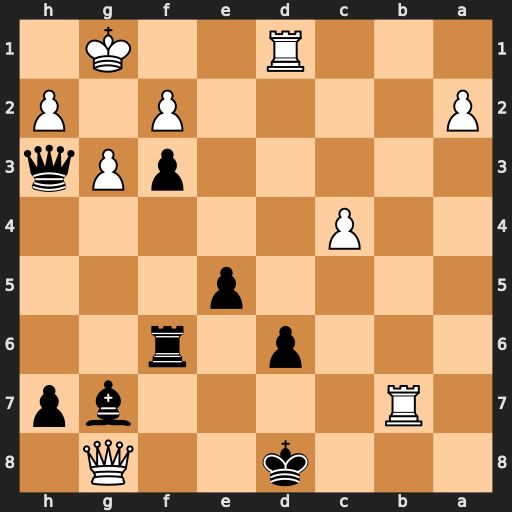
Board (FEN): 3k2Q1/1R4bp/3p1r2/4p3/2P5/5pPq/P4P1P/3R2K1
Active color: b
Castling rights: -
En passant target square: -
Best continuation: Bf8 Rxd6+ Kc8 Rd8+ Kxd8 Qd5+ Kc8 Rb8+ Kxb8